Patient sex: M
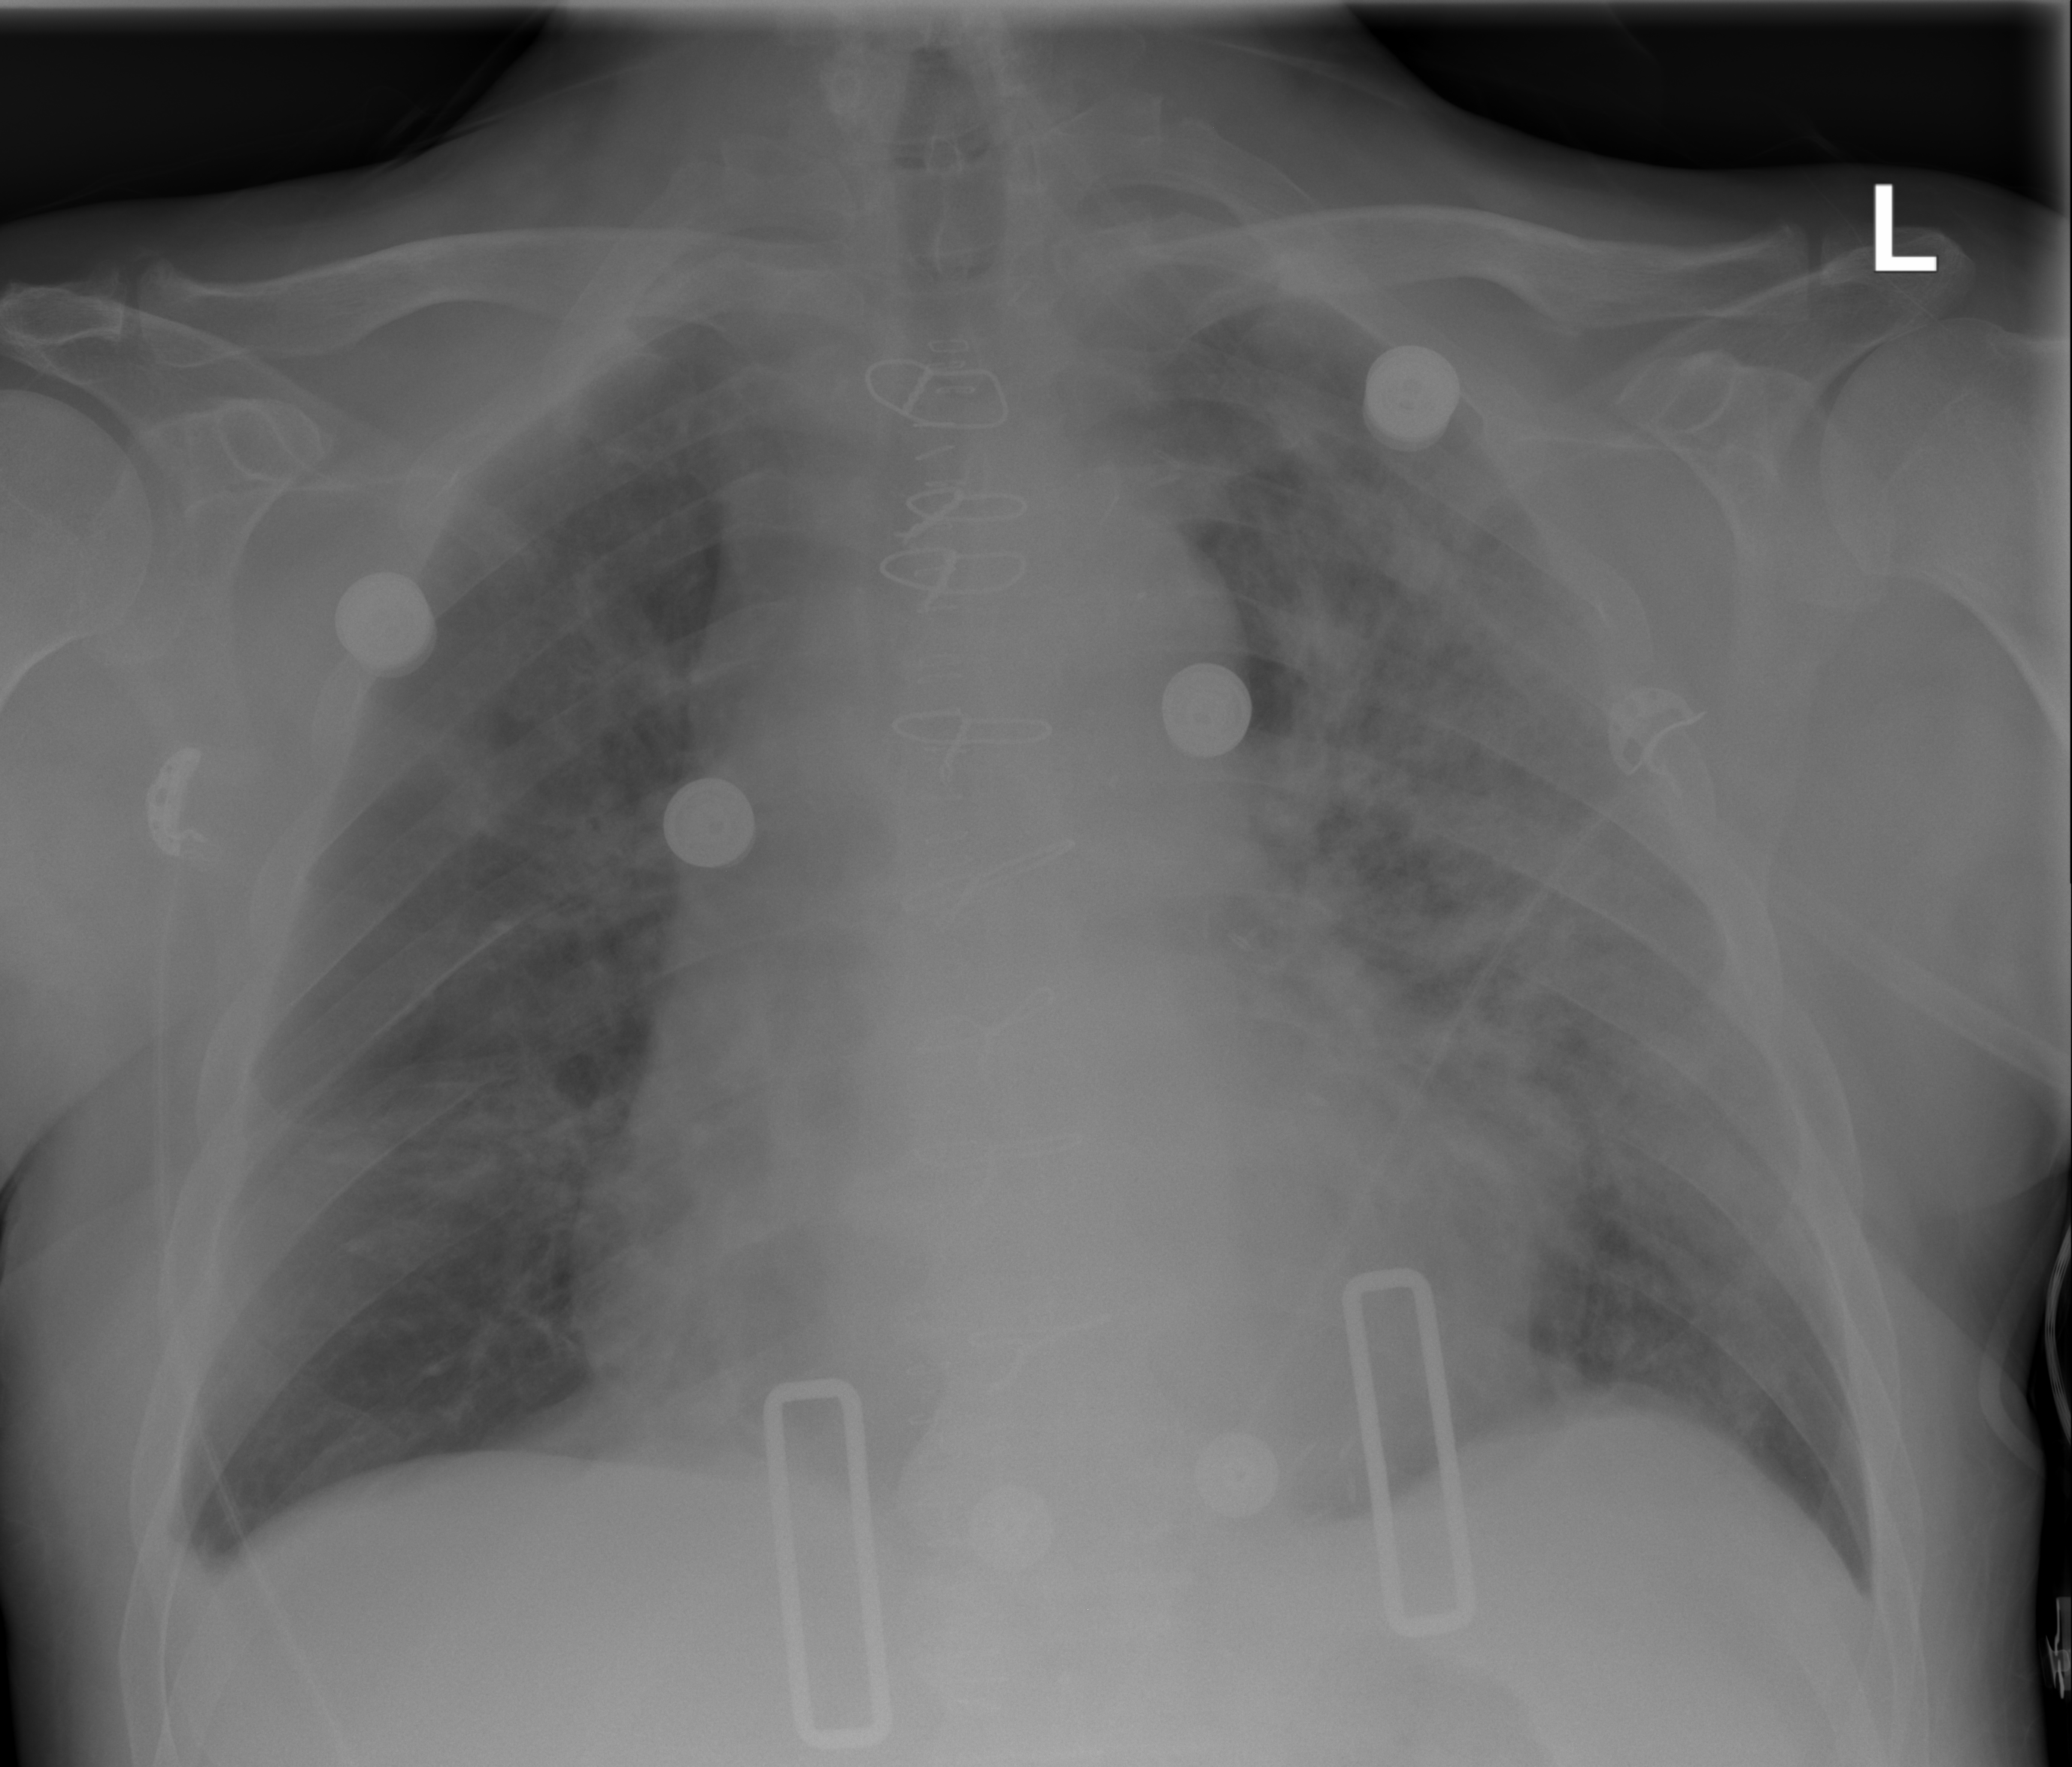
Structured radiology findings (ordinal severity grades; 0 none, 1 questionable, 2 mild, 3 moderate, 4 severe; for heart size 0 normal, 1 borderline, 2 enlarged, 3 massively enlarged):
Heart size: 2
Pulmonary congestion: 2
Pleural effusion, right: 2
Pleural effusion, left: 0
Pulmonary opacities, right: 2
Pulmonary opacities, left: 2
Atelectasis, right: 2
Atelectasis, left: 2